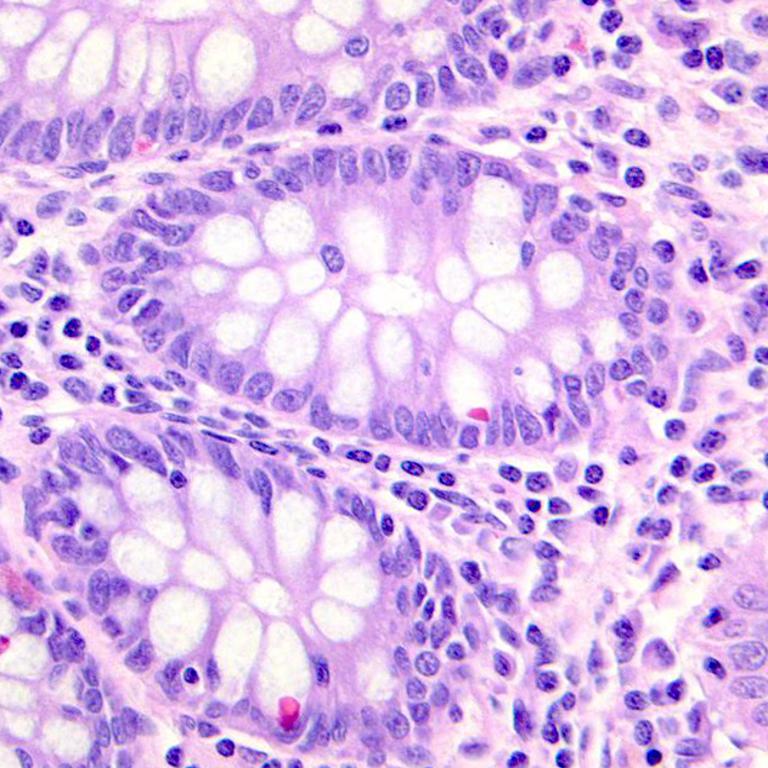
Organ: colon
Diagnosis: benign